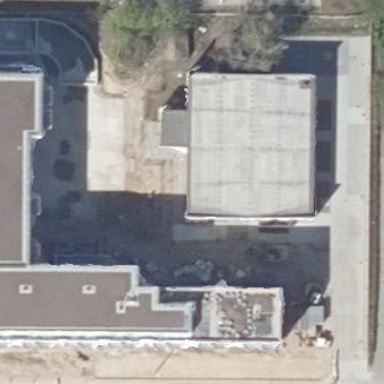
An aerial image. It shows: Service building.